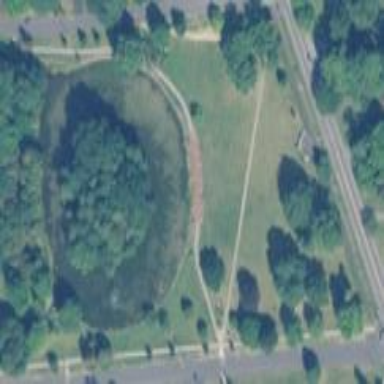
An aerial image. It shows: Lovely park for leisure and relaxation.